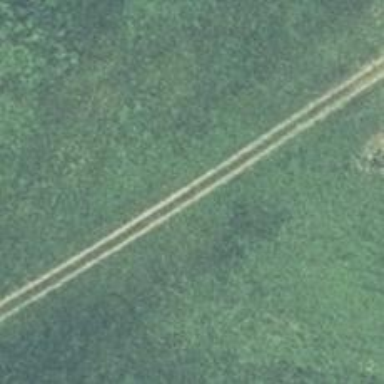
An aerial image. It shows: Path with grade 5 track type.